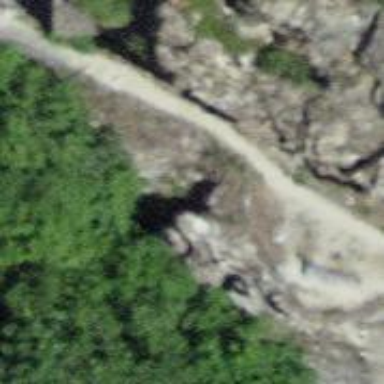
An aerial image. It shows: Path on the ground.